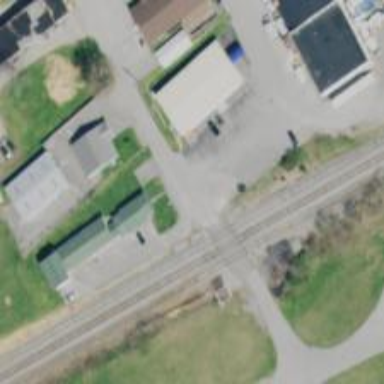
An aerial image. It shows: Railway level crossing.